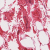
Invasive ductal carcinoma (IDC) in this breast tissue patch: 0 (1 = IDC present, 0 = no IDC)